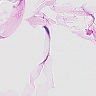
Metastatic tissue present: no